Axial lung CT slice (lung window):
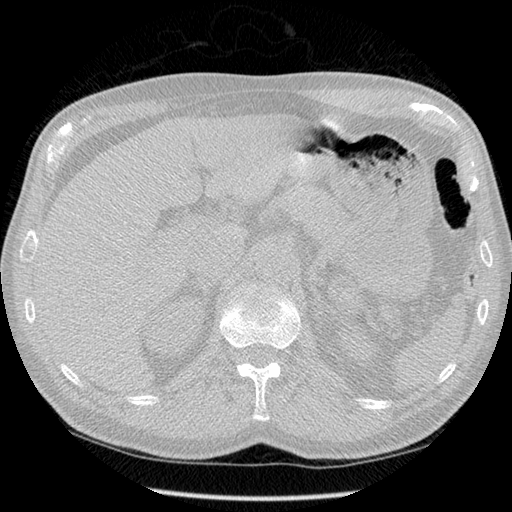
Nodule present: no